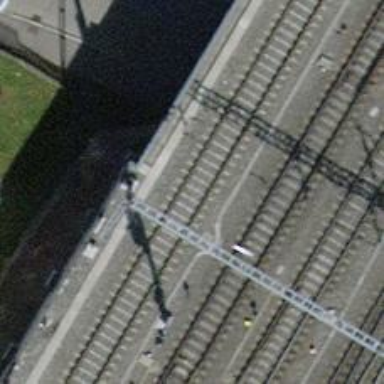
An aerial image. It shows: Single railway track with electrification through contact line.